Question:
In the Above pic Row1 contains Col1 and Col2
Row2 contains few variables .
My Requirement , Using Apache POI is there way or an API where i can get the
If i say Col1 i need to get the list of var1 to var4 (Note: It can be dynamic since i am parsing the file).
Similarly for Col2 var5 to var10
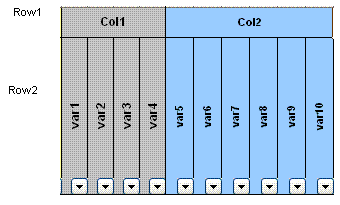
Answer: You can get pretty close. Use the HSSFSheet.getMergedRegion(int index) method to get a reference to a merged region. That returns a CellRangeAddress, for which you can call getNumberOfCells() which should get you pretty close.
You need to know which merged regions you are after, you can get the total number of them using HSSFSheet.getNumMergedRegions(). It's still possible that there may be a merged region other than your headers, this is just a matter of your input format.
Here is a link to the POI API: <URL>
The notable classes are HSSFSheet and CellRangeAddress